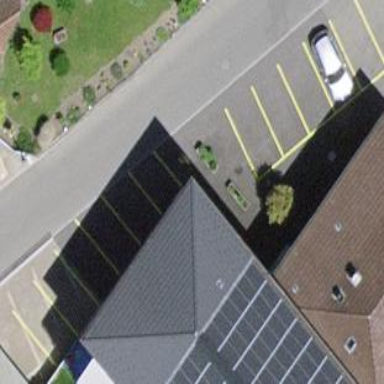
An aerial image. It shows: Parking area with surface.